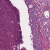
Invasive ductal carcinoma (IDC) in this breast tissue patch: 0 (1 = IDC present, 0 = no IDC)